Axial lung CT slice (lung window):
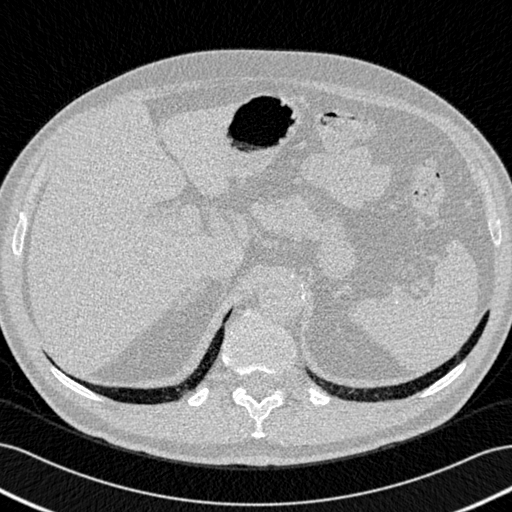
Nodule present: no